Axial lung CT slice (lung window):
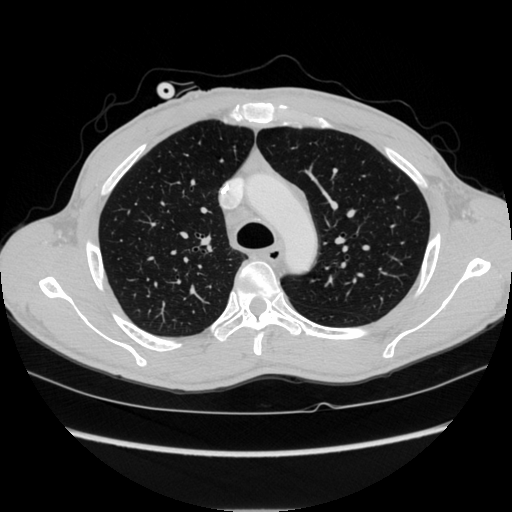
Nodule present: no